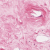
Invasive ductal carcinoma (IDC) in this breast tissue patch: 0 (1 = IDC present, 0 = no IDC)